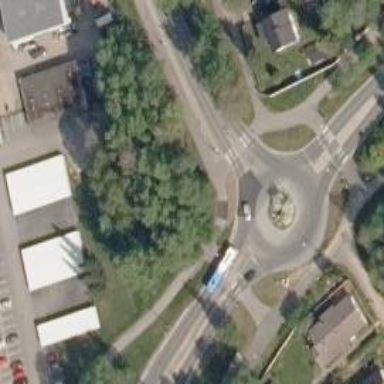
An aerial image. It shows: Uncontrolled crossing on the road.